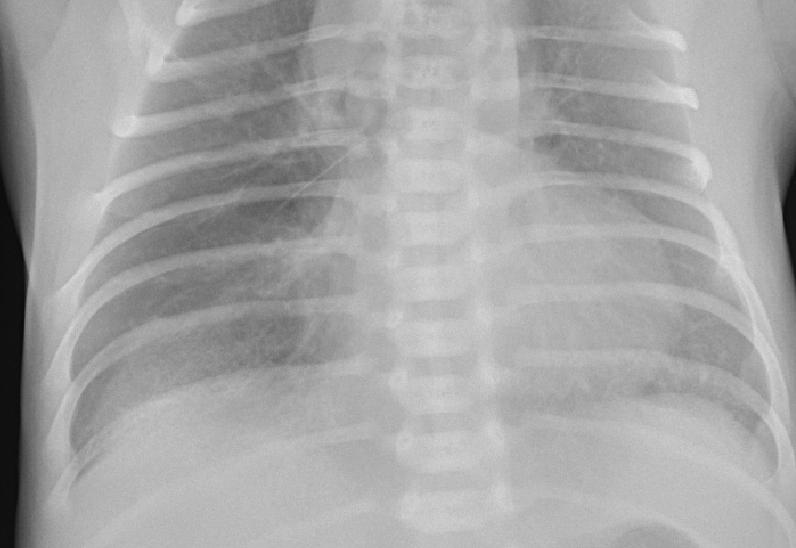
Diagnosis: PNEUMONIA